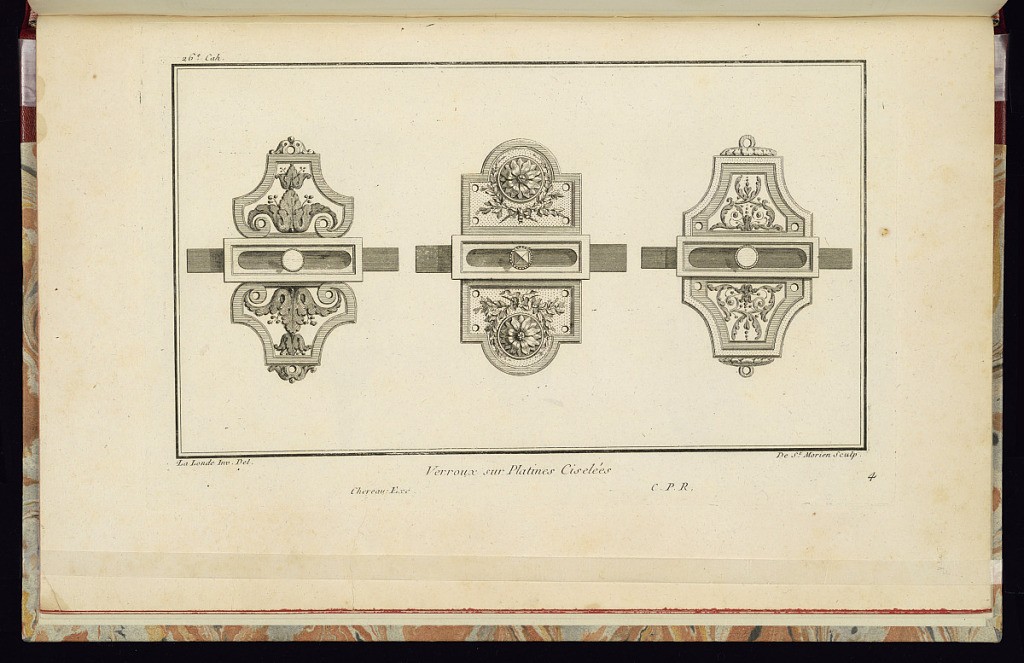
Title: Verroux sur Platines Ciselées
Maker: Richard de Lalonde, French, active 1780–96
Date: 1775-1784
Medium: Etching on off-white laid paper
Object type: Print
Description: Three lock designs with acanthus leaf, rosette, scroll, and arabesque ornamentation. The plate is signed and numbered.